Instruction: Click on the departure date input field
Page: home
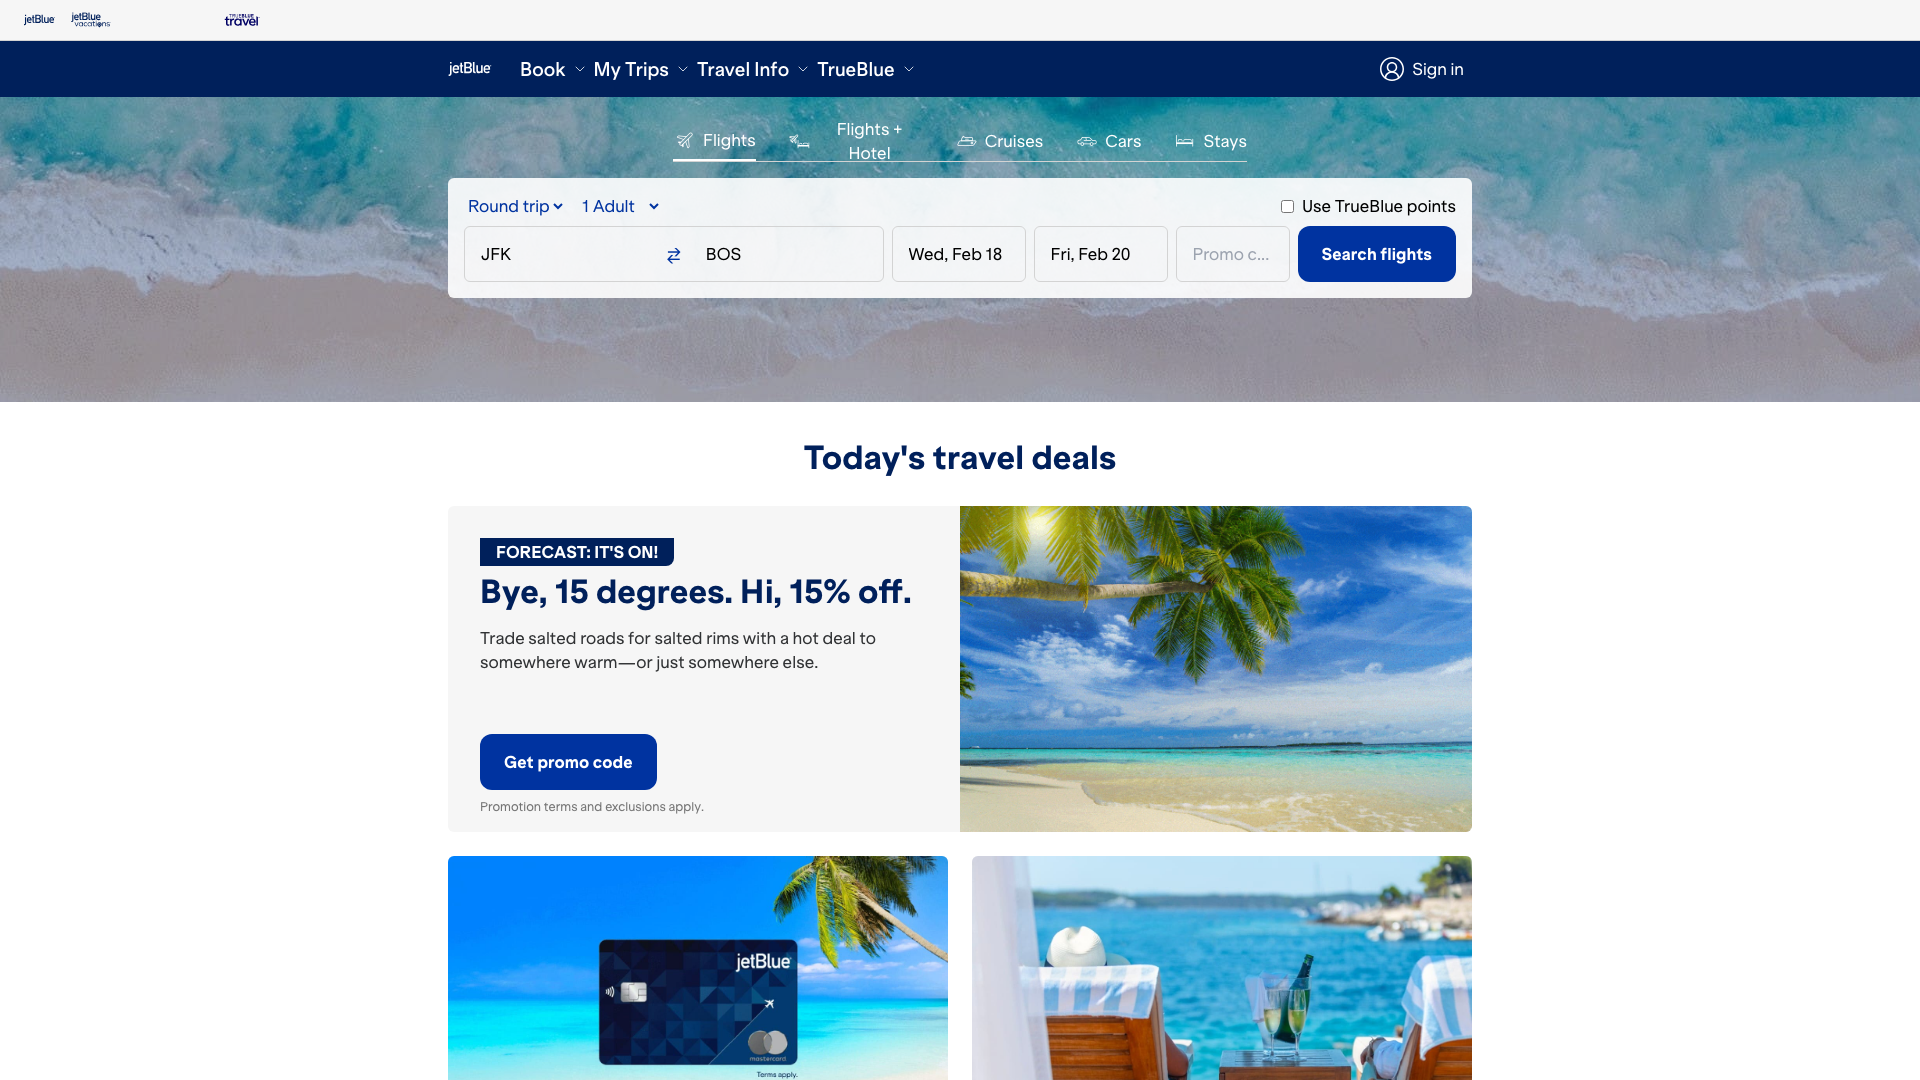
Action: click